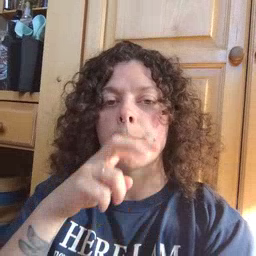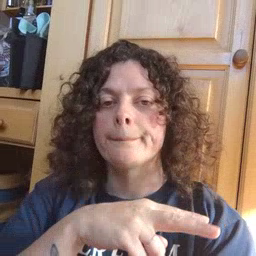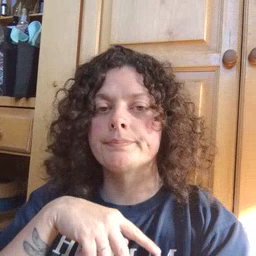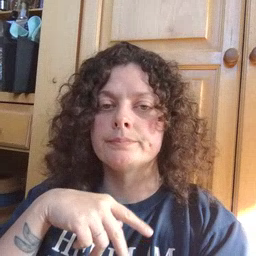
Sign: jump